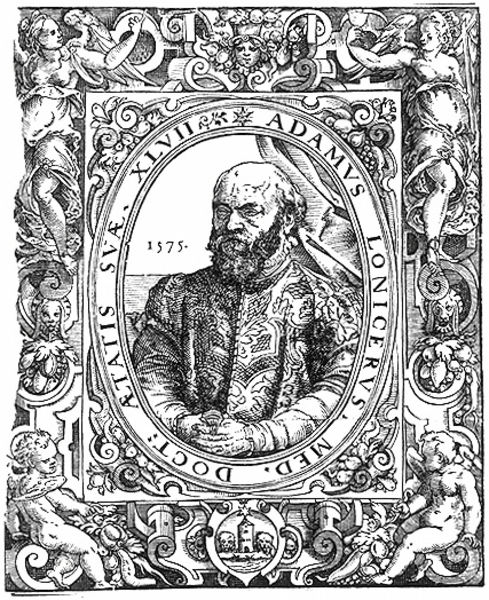
Titel: Bildnis des Adam Lonicer
Künstler: Jost Amman
Institution: (Seriendruck)
Schlagwörter: hand, kopf, mann, nackt, schatten, wasser, weiß, akte, frauen, see, sitzen, brust, busen, frau, frisur, grau, haar, licht, nase, schwarz, stirn, blick, muster, ornament, alt, bart, jacke, arme, augen, halten, kragen, mensch, rahmen, vollbart, bild, bildnis, herr, hände, portrait, porträt, vorhang, gewand, mantel, reich, stoff, gewänder, brustbild, lippen, renaissance, vornehm, oval, turm, engel, putte, putto, ranken, holzschnitt, schrift, papier, datierung, grafik, graphik, figuren, könig, inschrift, glatze, dekor, floral, verzierung, jahreszahl, adam, buch, burg, medaillon, rechteck, stern, umrahmung, druck, druckgraphik, radierung, stich, schwarzweiß, text, uniform, arzt, brokat, fürst, girlanden, jahr, totenkopf, portät, briefmarke, putten, kupferstich, putti, verzierungen, doktor, römisch, präsentieren, latein, mediziner, lateinisch, römische zahlen, masken, geischt, mde, verschnörkelt, rollwerk, medicus, adamus, med, exlibris, druckgrapjik, 1575, adamnus, lonicerus, adamu